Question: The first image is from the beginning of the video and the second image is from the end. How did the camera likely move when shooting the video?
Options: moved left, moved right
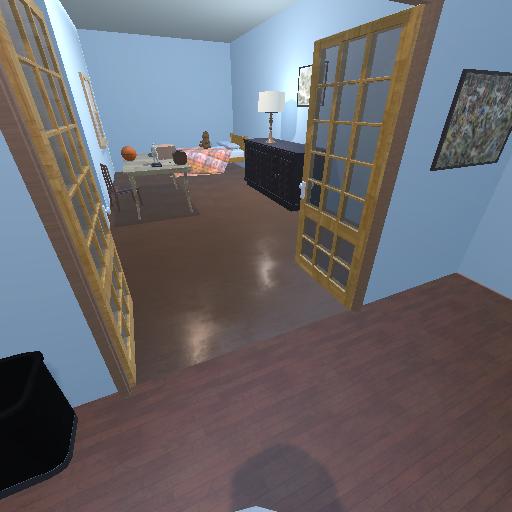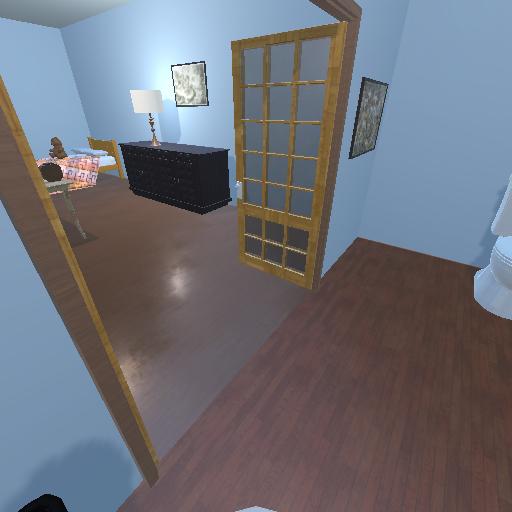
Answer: moved left